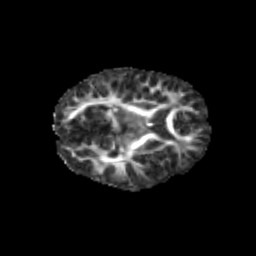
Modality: FA
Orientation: axial
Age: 6
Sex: female
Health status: healthy